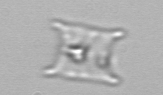
Label: Eucampia